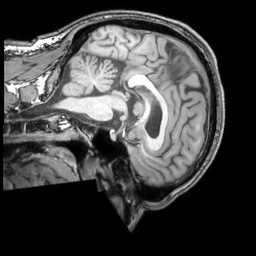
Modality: T1w
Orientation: sagittal
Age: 38
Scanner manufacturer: philips
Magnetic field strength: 3 T
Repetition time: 0.007 s
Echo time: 0.003501 s